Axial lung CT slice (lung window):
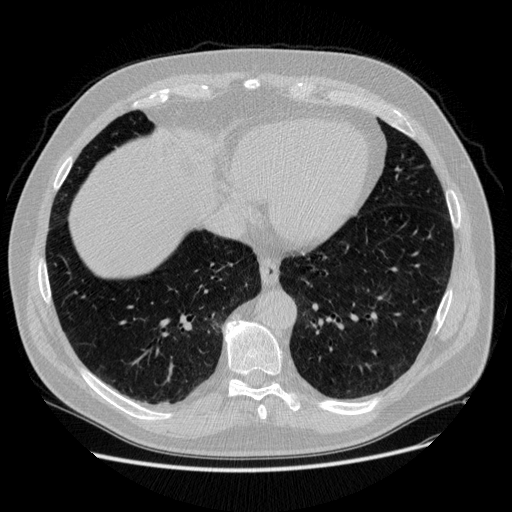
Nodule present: no